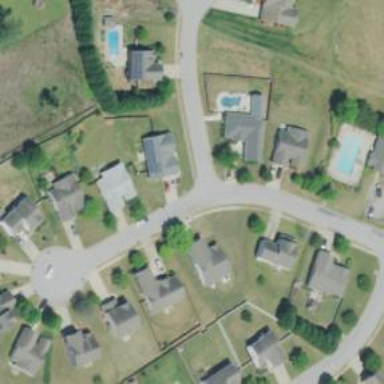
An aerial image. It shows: Residential road with sidewalk on the left.